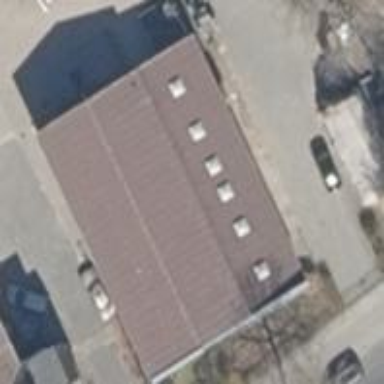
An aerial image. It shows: Guest house building.